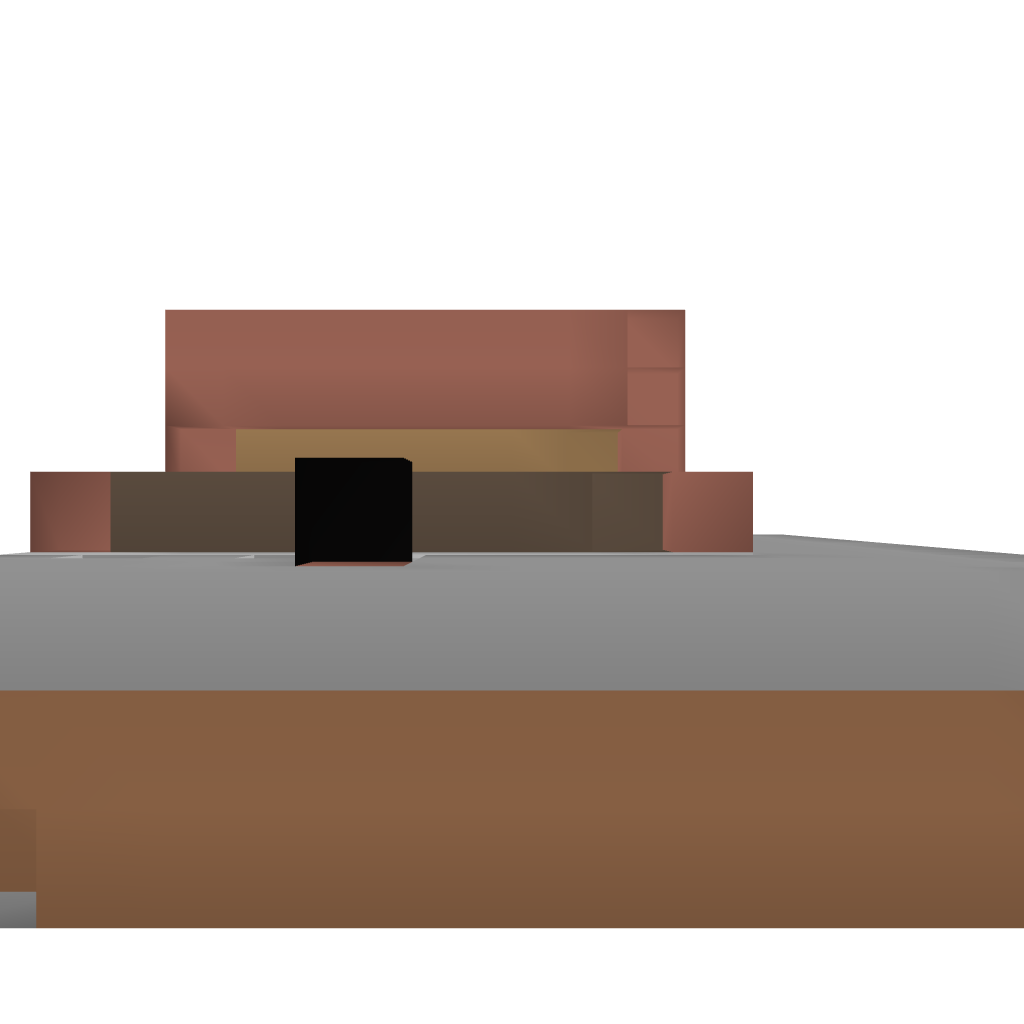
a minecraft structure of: Wheat farm